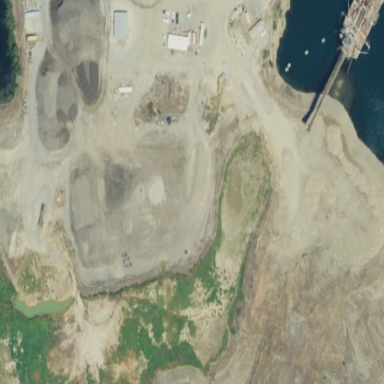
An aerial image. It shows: Tailings pond that is man-made.